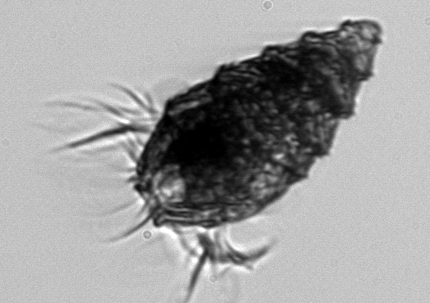
Label: Laboea_strobila